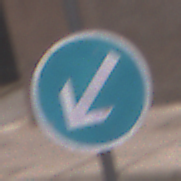
Verkehrszeichen: VorgeschriebeneVorbeifahrtLinks
Umgebung: Outdoor, Urban
Tageszeit: MorningAfternoon
Wetter: Overcast
Licht: Natural
Jahreszeit: NotSpecified
Kontrast: LowContrast